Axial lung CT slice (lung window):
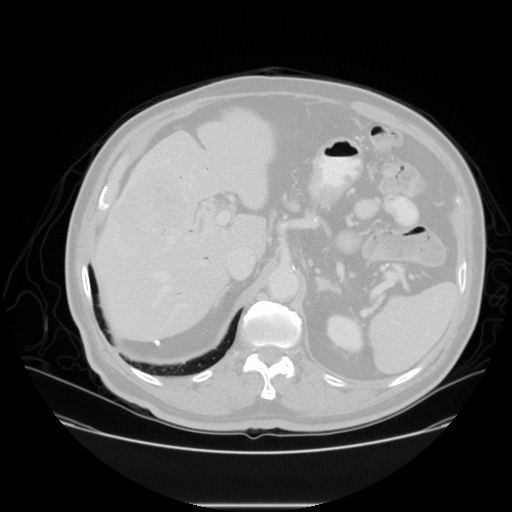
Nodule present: no